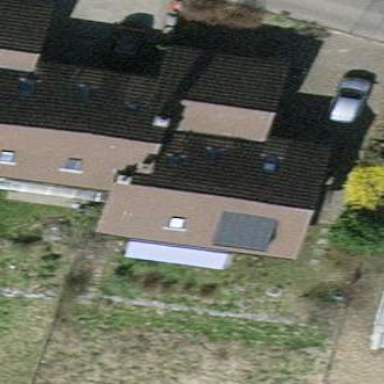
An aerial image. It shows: Terrace building.